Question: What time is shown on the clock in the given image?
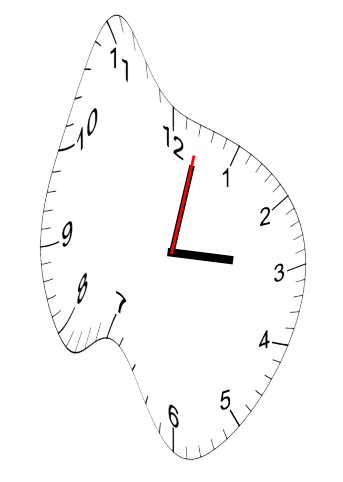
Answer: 03:02:02